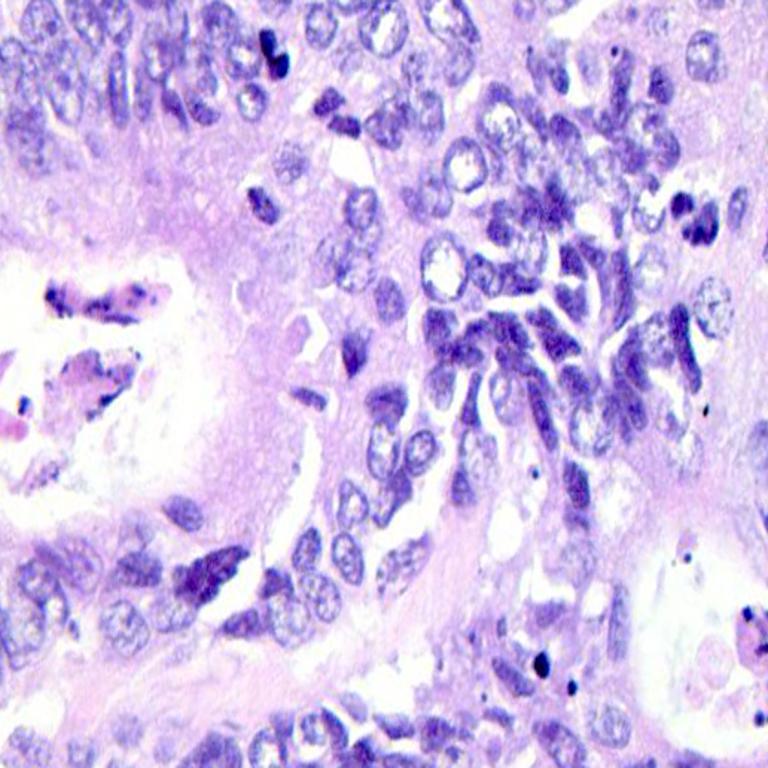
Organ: colon
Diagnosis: adenocarcinomas